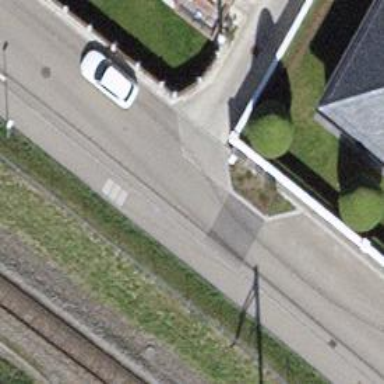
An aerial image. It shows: Driveway.